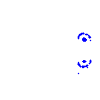
Particle: kaon